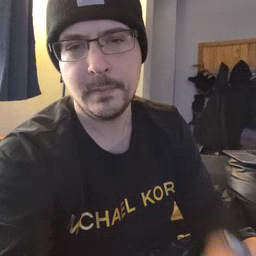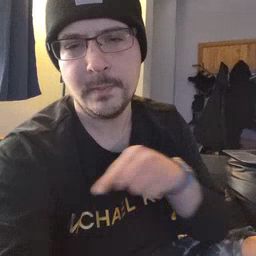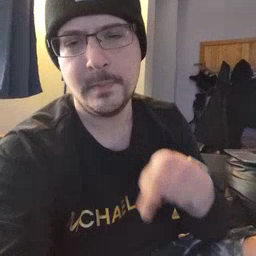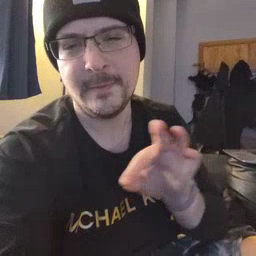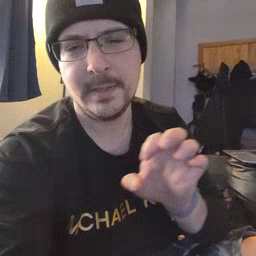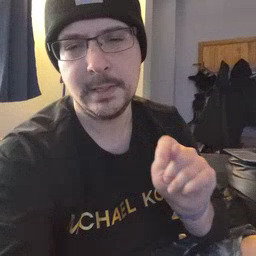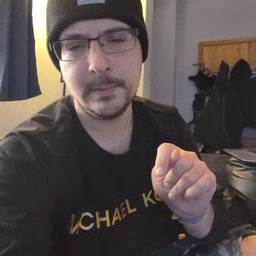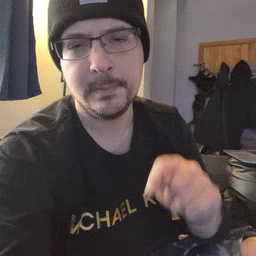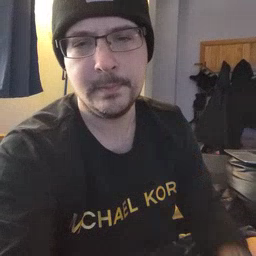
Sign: feet